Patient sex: F
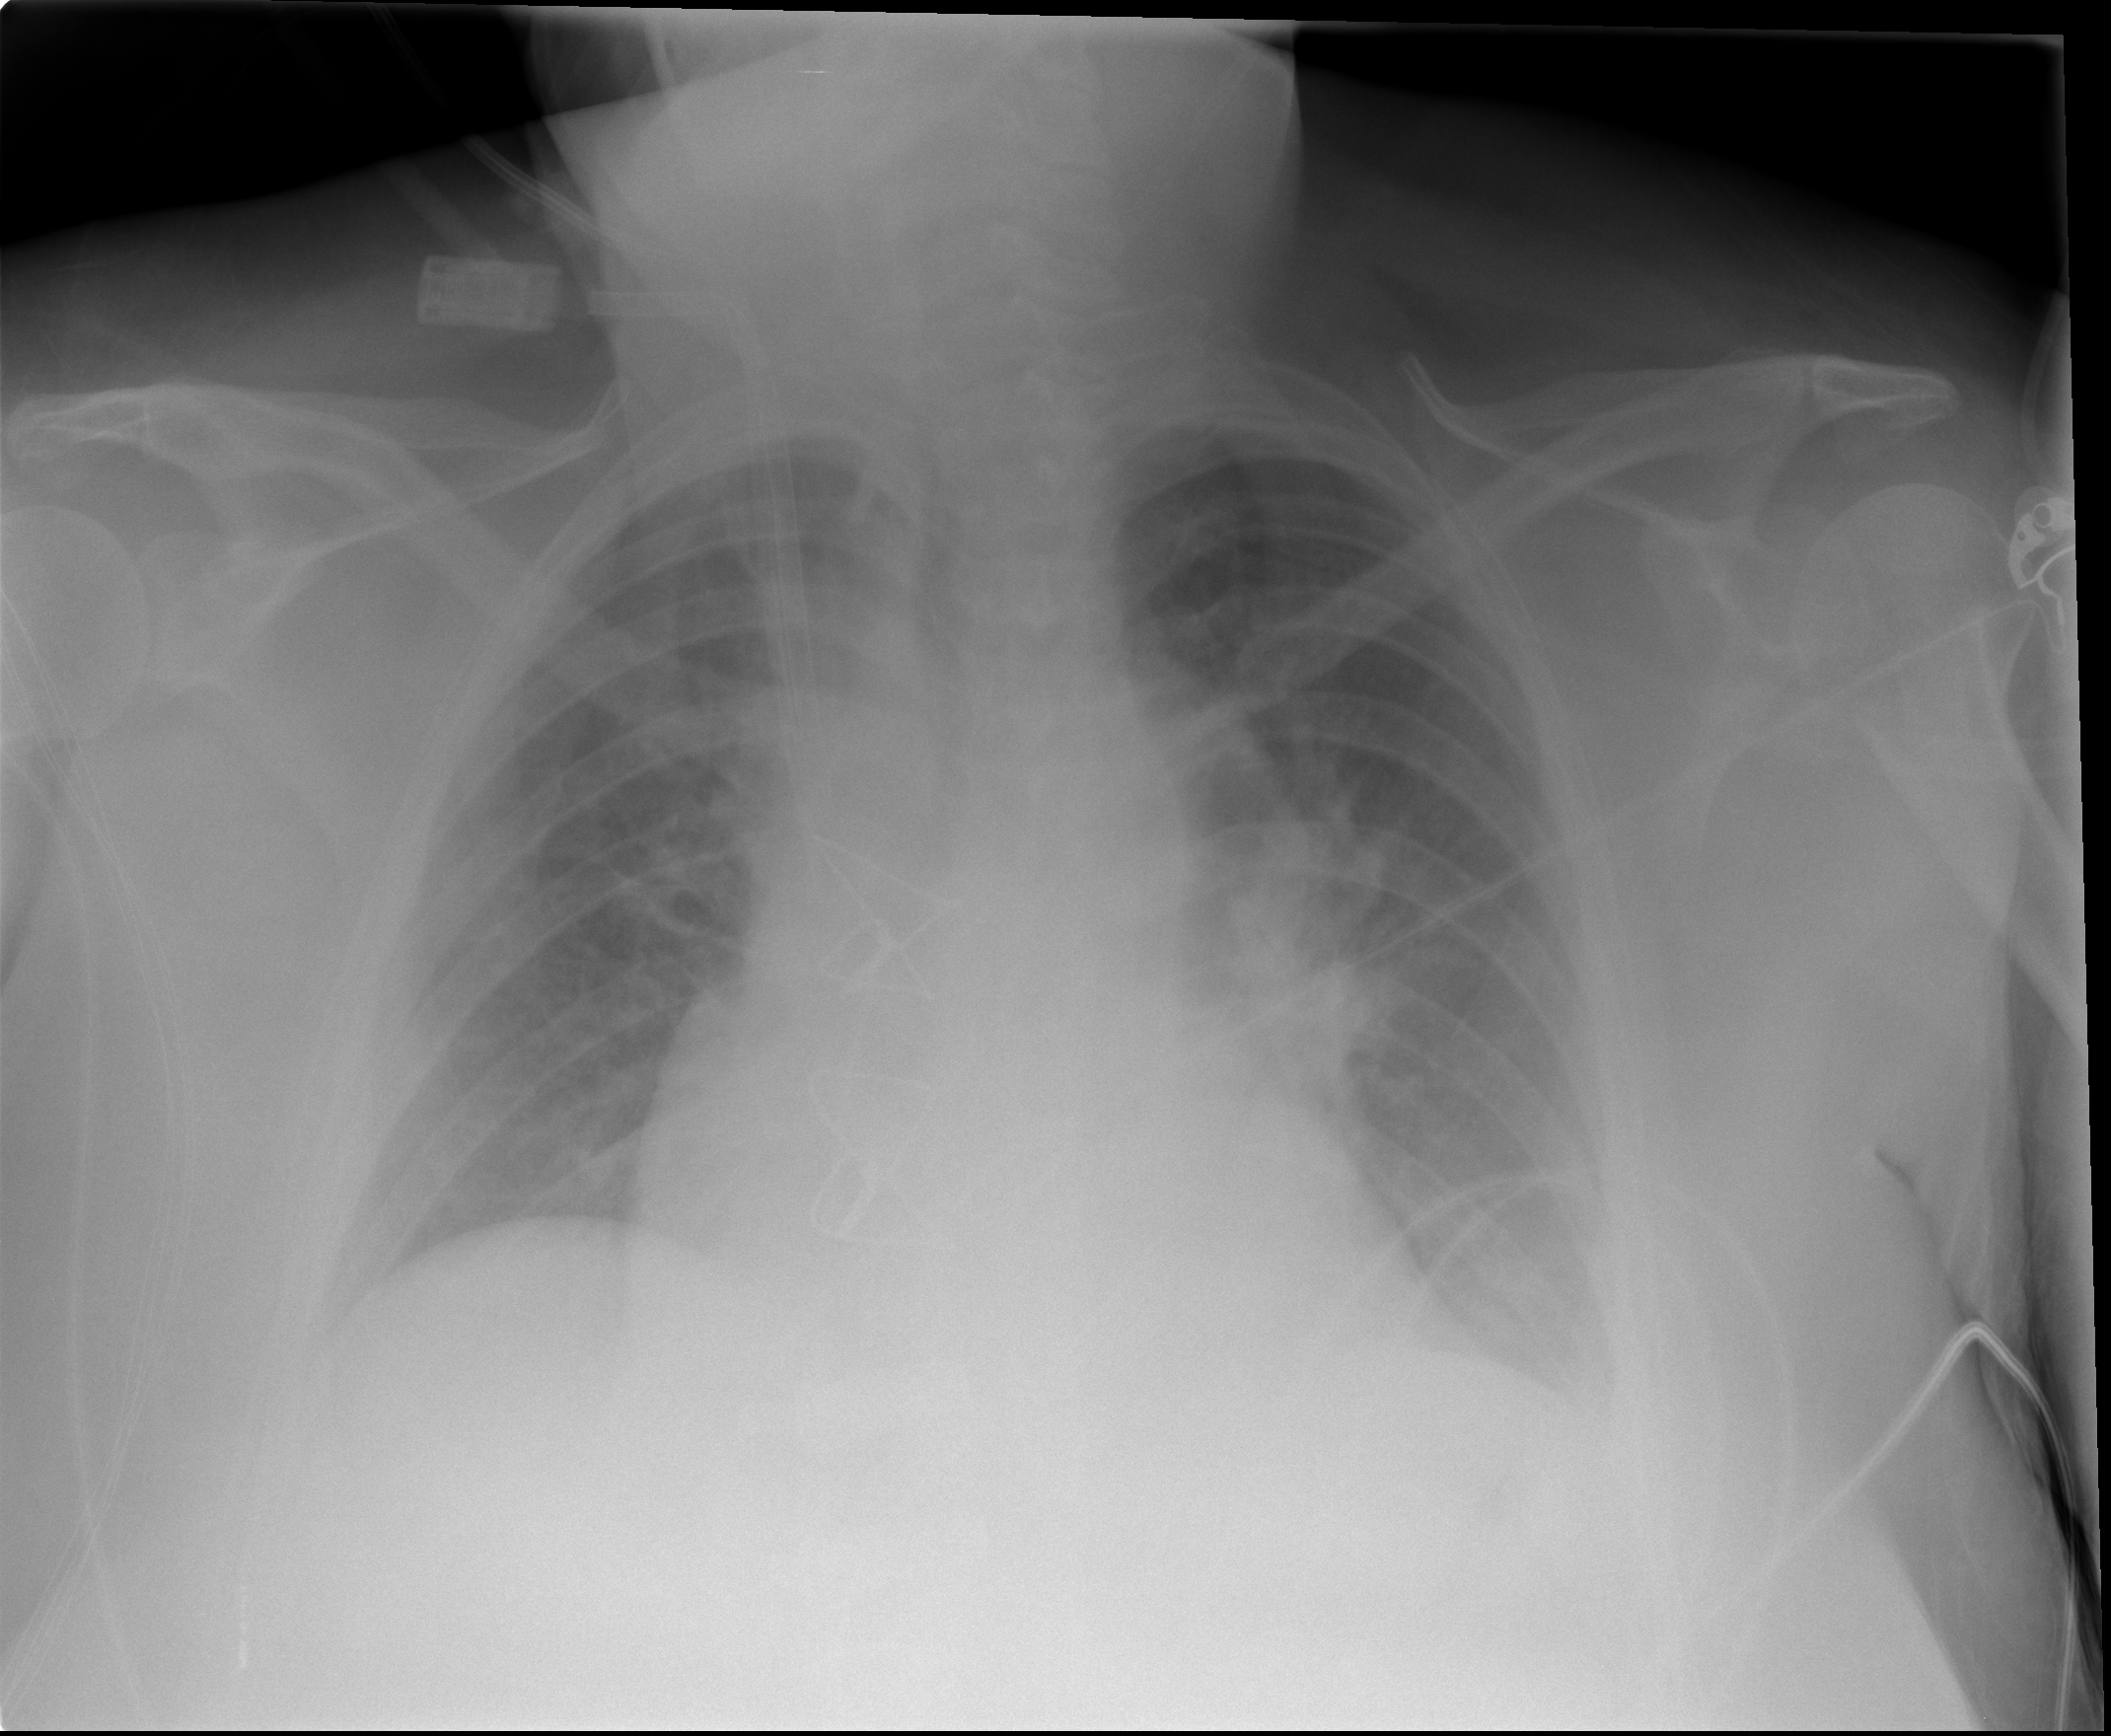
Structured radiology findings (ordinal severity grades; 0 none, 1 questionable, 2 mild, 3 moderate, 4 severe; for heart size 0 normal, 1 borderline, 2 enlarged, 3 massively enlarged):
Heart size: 0
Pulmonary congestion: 2
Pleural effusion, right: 1
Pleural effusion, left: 1
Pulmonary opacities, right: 0
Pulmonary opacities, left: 0
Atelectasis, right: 2
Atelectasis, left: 2